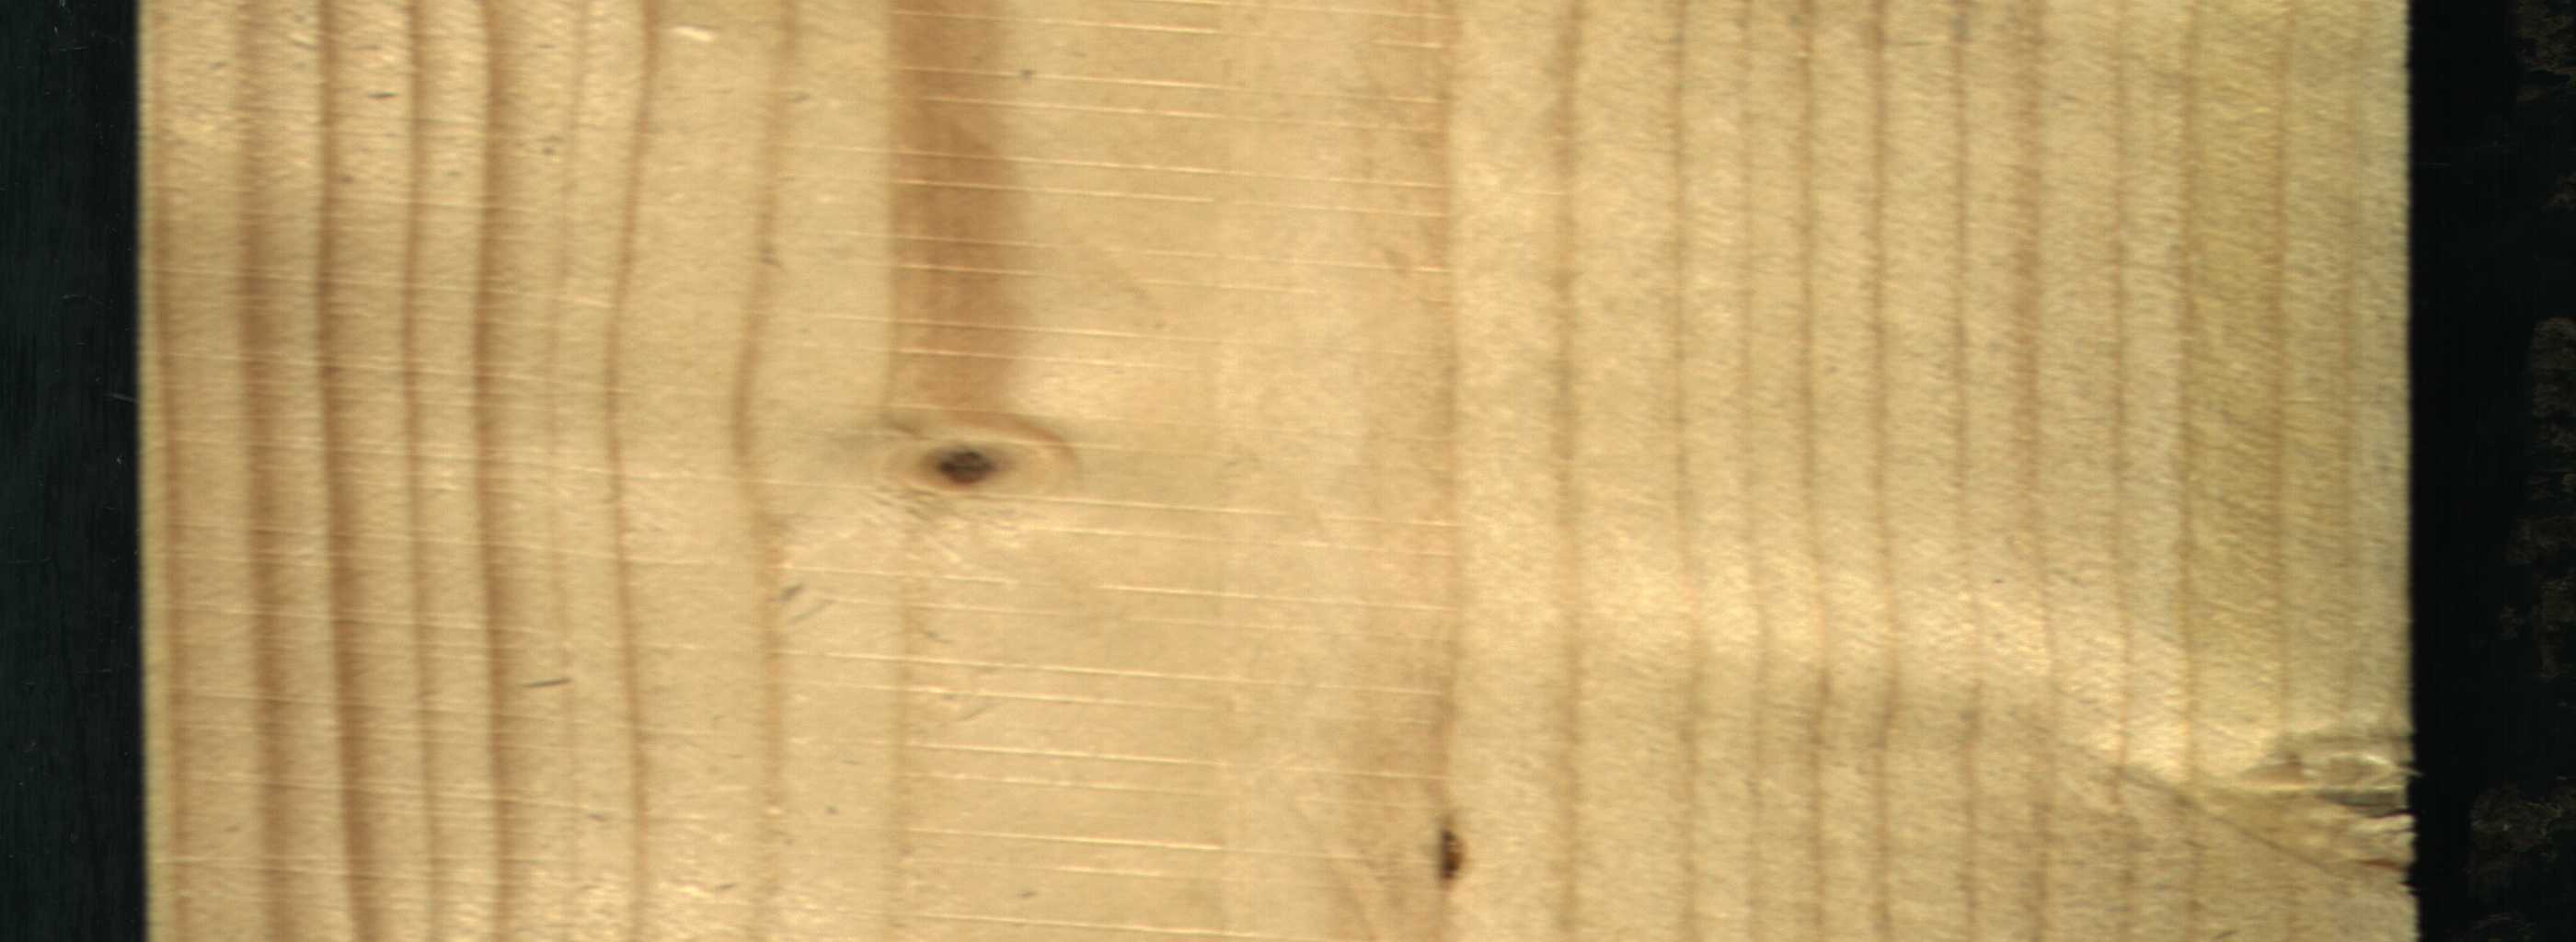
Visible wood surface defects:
resin
Live_Knot